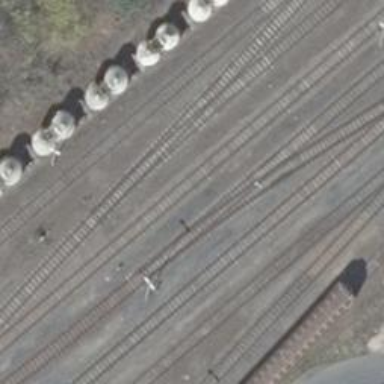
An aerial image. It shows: Railway yard.